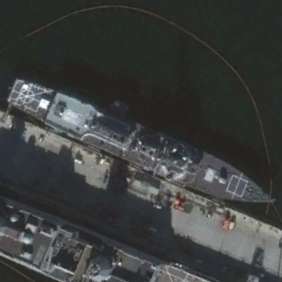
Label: cruiser